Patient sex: M
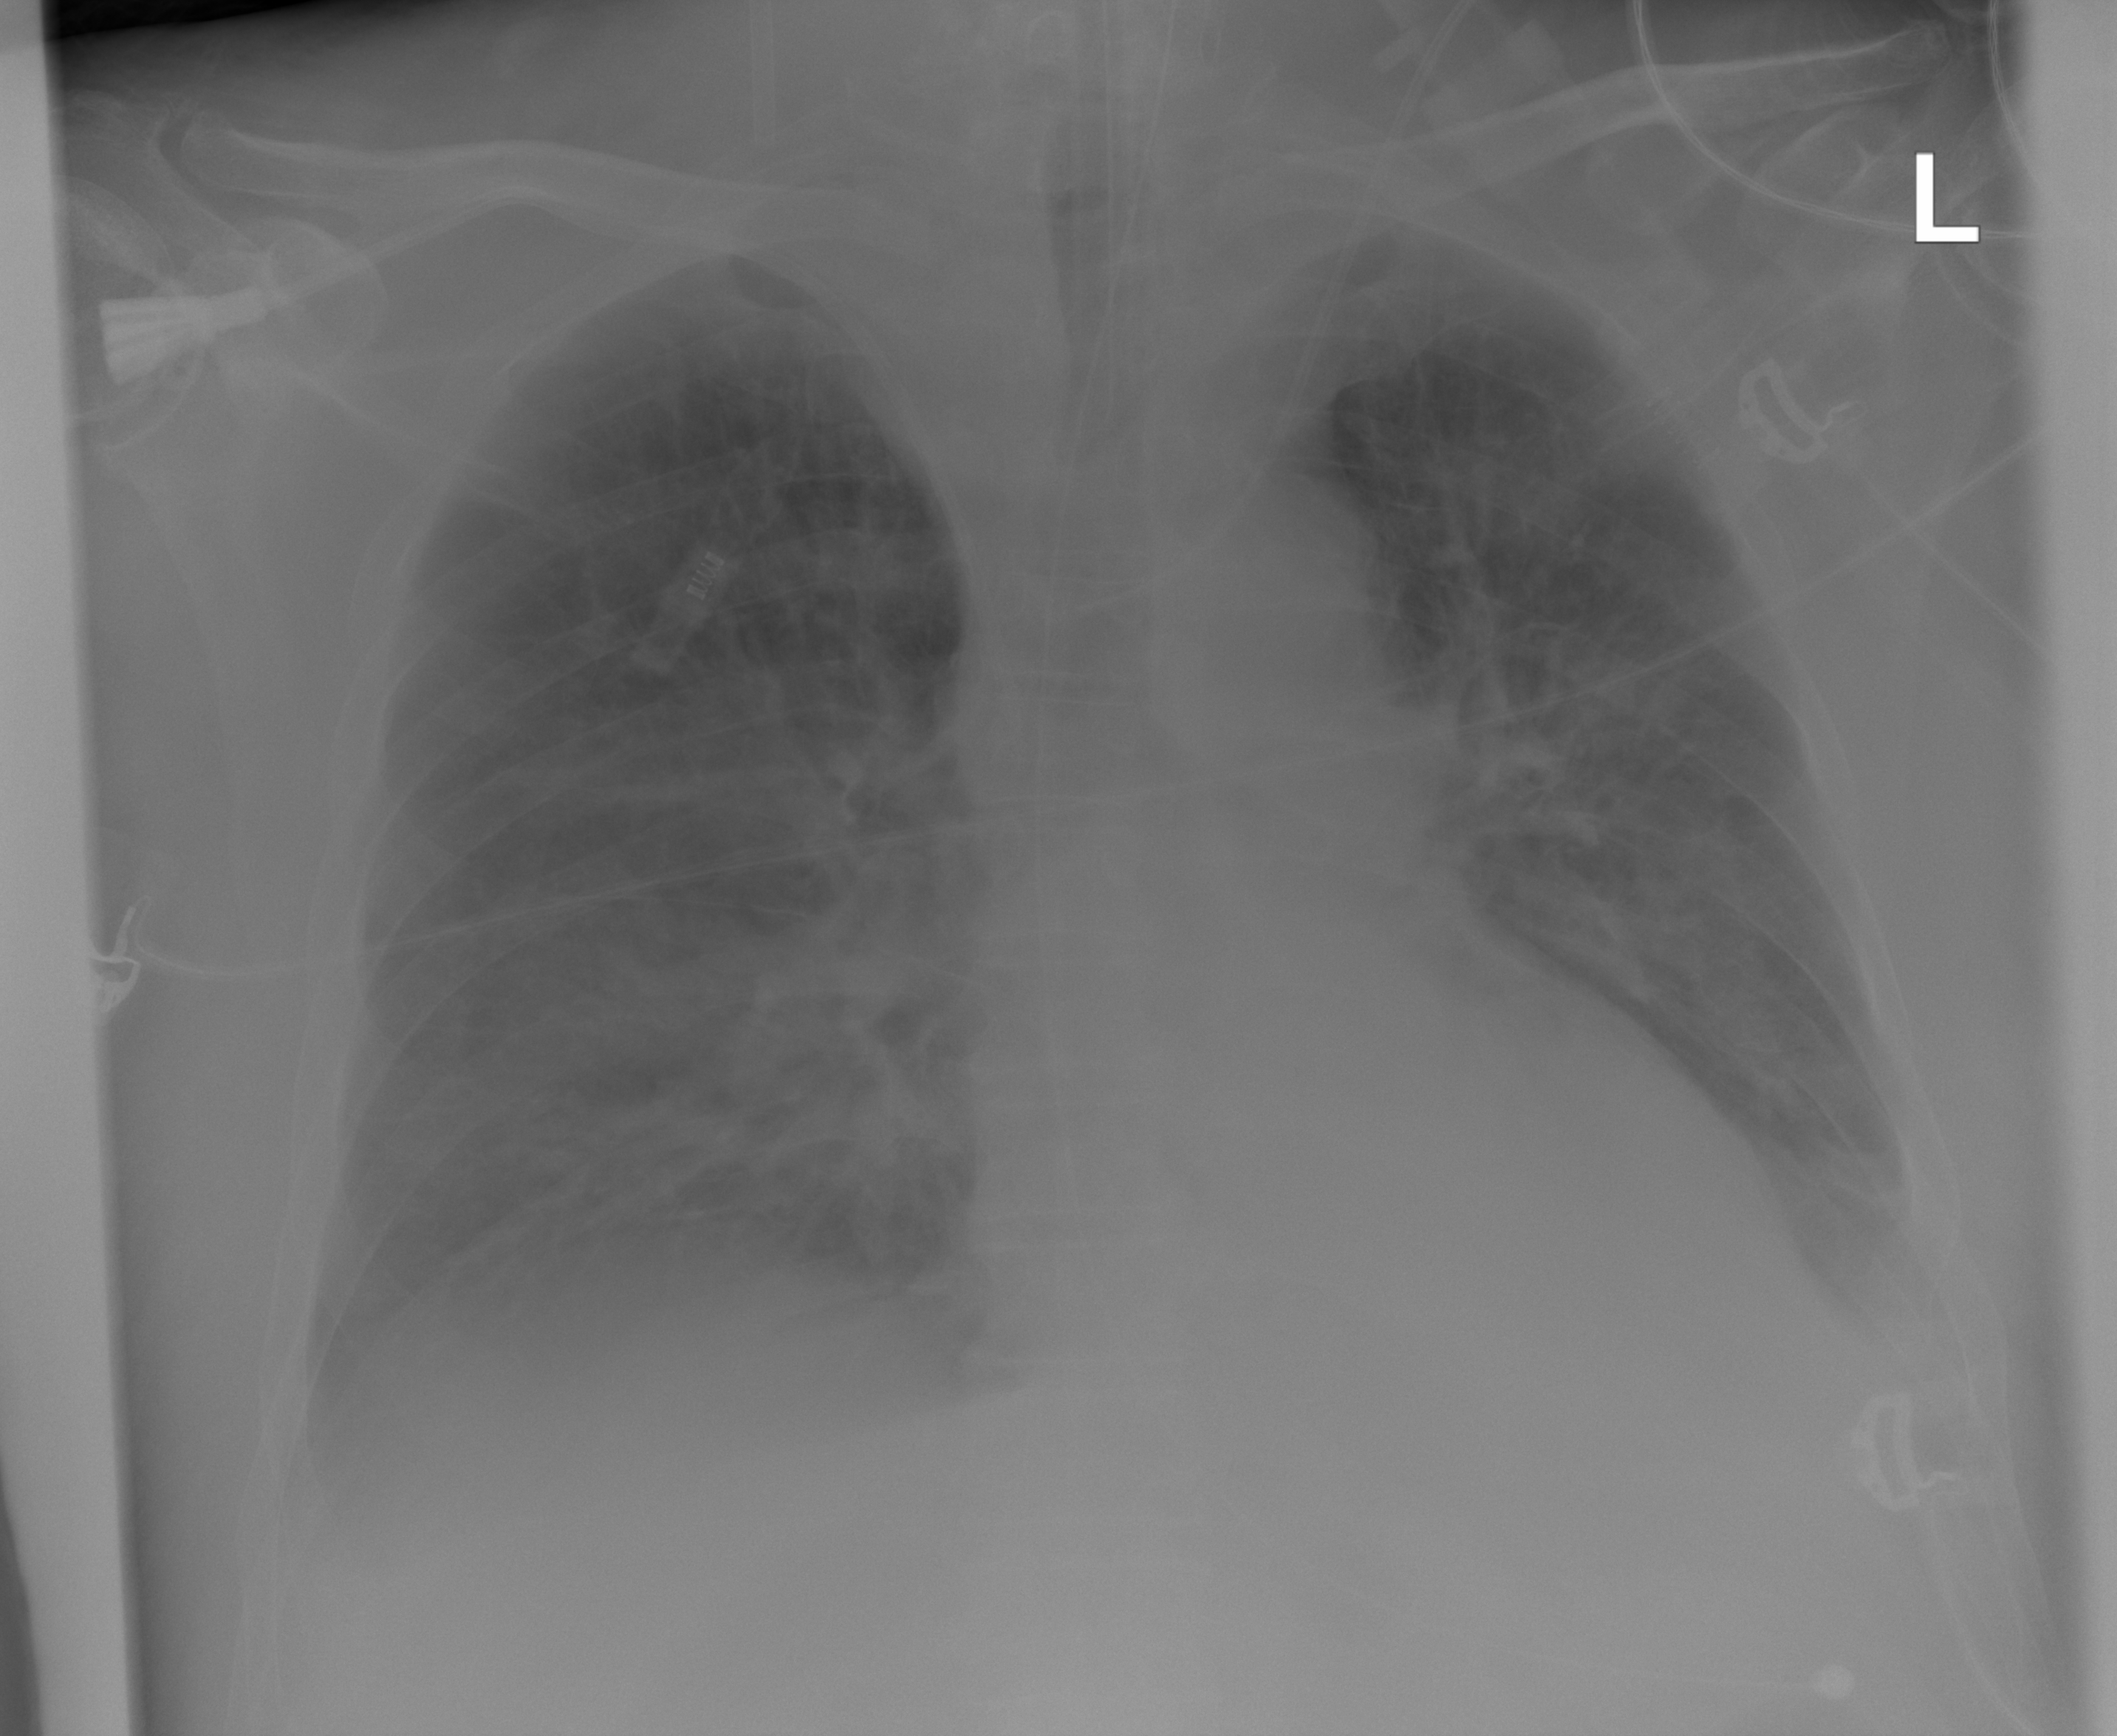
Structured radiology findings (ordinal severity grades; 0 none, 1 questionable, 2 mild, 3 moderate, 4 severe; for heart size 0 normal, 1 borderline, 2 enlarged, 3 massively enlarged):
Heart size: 0
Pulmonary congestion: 2
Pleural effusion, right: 2
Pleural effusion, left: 1
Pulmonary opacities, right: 0
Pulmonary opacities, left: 0
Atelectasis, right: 2
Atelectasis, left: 2